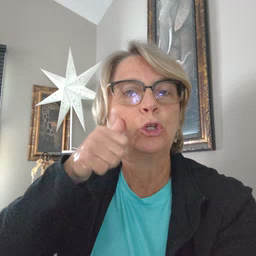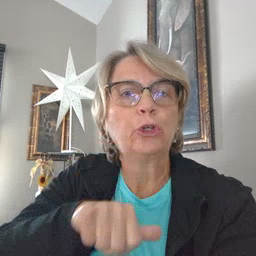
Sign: girl